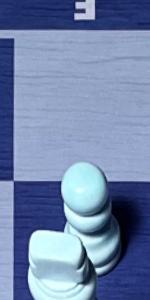
Label: Pawn_White